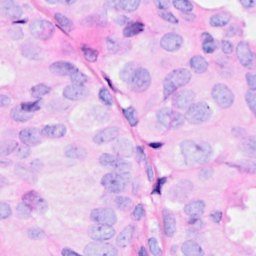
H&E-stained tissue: Breast